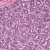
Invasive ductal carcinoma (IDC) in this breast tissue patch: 0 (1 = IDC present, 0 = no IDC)